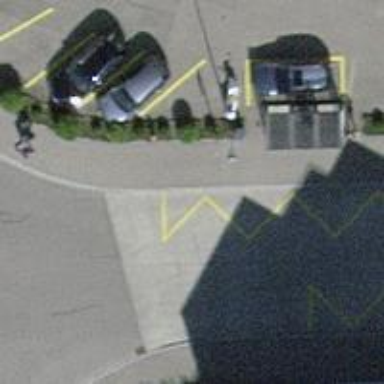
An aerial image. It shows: Bus stop with shelter. It is platform for public transport.